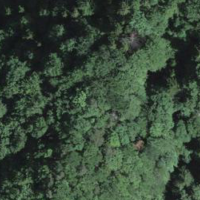
EUNIS habitat code: 41
Species observed at this site:
Ilex aquifolium